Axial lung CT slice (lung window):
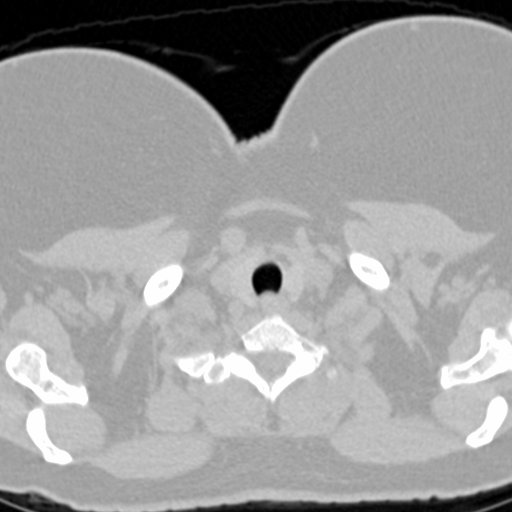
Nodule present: no